Interaction volume radius: 10 \u00c5
Interaction volume height: 10 \u00c5
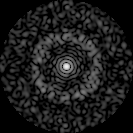
Disorder parameter: 0.8403